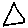
Label: triangle